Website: lowes
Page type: orders-overview
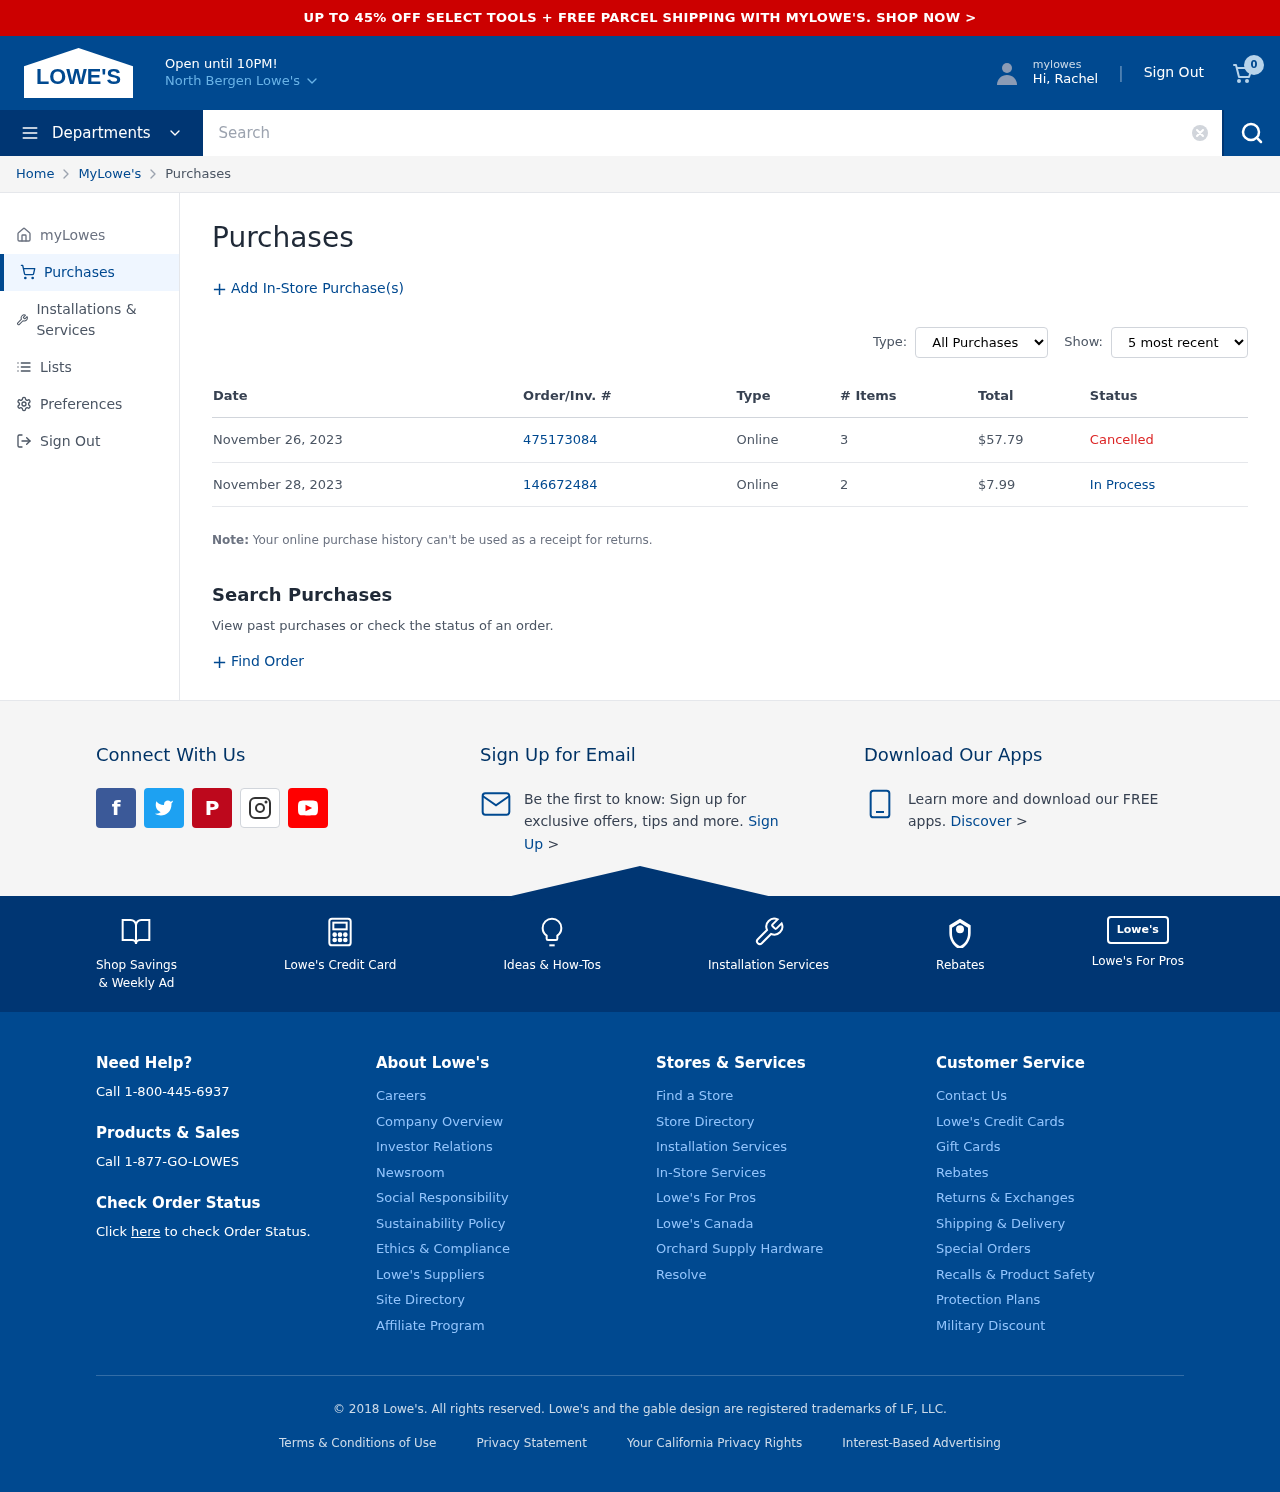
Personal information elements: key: PII_FIRSTNAME
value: Rachel
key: PII_CITY
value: North Bergen
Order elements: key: ORDER_NUM_ITEMS
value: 0
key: ORDER_DATE
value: November 26, 2023
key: ORDER_ID
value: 475173084
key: ORDER_NUM_ITEMS
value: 3
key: ORDER_TOTAL
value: $57.79
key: ORDER_DATE2
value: November 28, 2023
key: ORDER_ID2
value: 146672484
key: ORDER_NUM_ITEMS2
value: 2
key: ORDER_TOTAL2
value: $7.99
Search elements: key: HEADER_SEARCH
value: Search